Question: I am trying to combine two SQL queries into one using a UNION clause. However, I am somehow stuck with the error message 'ORA-00933: SQL command not properly ended' on the line of the UNION operator.
The only difference between the two queries is an additional check in the WHERE clause in one of the statements and different 'b.typeOf' values being queried. The rest is 100% identical.
I don't really understand why Oracle expects the SQL command to end right before the UNION operator, I mean the only reason these operators exist is to combine queries... Why would it expect the query to end before combining it with the following statement :/
The only thing I can think of is that it is having problems with the GROUP BY and/or ORDER BY clauses in the statements. However, these are vital, so I can't just remove them and try it again, as the data wouldn't make any sense without it.
Does anyone know an explanation for this behavior and a possible fix for it? Trying to locate similar problems on SO or Google didn't yield much yet unfortunately. Any hints are appreciated.
Here's my SQL:
'''
SELECT 'Test' as Name,
extract(Year FROM a.datum) AS Jahr, extract(Month FROM a.datum) AS Monat, count(a.datum) AS Anzahl_Tickets
FROM table1 a, table2 b, table2 c
WHERE a.fk_ID = b.id and b.fk_ID = c.id and b.typeOf in (3,4)
and (a.isXYZ = 0 or a.isXYZ is Null or a.ZYX > 0)
and mod(a.fk_id,2) = 1
and ...
and ...
and ...
GROUP BY extract(Year FROM a.datum), extract(Month FROM a.datum)
ORDER BY extract(Year FROM a.datum), extract(Month FROM a.datum)
UNION
SELECT 'Test' as Name,
extract(Year FROM a.datum) AS Jahr, extract(Month FROM a.datum) AS Monat, count(a.datum) AS Anzahl_Tickets
FROM table1 a, table2 b, table2 c
WHERE a.fk_ID = b.id and b.fk_ID = c.id and b.typeOf in (0,1)
and (a.isXYZ = 0 or a.isXYZ is Null or a.ZYX > 0)
-- Notice missing modulo calculation. Thats basically the whole point of splitting this into 2 separate queries.
and ...
and ...
and ...
GROUP BY extract(Year FROM a.datum), extract(Month FROM a.datum)
ORDER BY extract(Year FROM a.datum), extract(Month FROM a.datum);
'''
Edit: A new problem now that the UNION works. It doesn't show the results like I intended:

Instead of 4 columns I actually expexted 2. Why it doesn't sum 371 + 2 and 1 + 401 into one dataset each?
Edit 2: Nevermind, fixed it by changing the outer clause to:
'''
SELECT Name, JAHR, MONAT, SUM(Anzahl_Tickets) FROM
(
....
) GROUP BY Name, Jahr, Monat ORDER BY Jahr, Monat;
'''
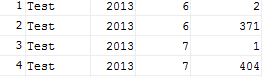
Answer: I suggest putting the 'order by' outside the subqueries (and changing the 'UNION' to a 'UNION ALL'), like so:
'''
select * from
(SELECT 'Test' as Name,
extract(Year FROM a.datum) AS Jahr,
extract(Month FROM a.datum) AS Monat,
count(a.datum) AS Anzahl_Tickets
FROM table1 a, table2 b, table2 c
WHERE a.fk_ID = b.id and b.fk_ID = c.id and b.typeOf in (3,4)
and (a.isXYZ = 0 or a.isXYZ is Null or a.ZYX > 0)
and mod(a.fk_id,2) = 1
and ...
and ...
and ...
GROUP BY extract(Year FROM a.datum), extract(Month FROM a.datum)
UNION ALL
SELECT 'Test' as Name,
extract(Year FROM a.datum) AS Jahr,
extract(Month FROM a.datum) AS Monat,
count(a.datum) AS Anzahl_Tickets
FROM table1 a, table2 b, table2 c
WHERE a.fk_ID = b.id and b.fk_ID = c.id and b.typeOf in (0,1)
and (a.isXYZ = 0 or a.isXYZ is Null or a.ZYX > 0)
-- Notice missing modulo calculation. Thats basically the whole point of splitting this into 2 separate queries.
and ...
and ...
and ...
GROUP BY extract(Year FROM a.datum), extract(Month FROM a.datum)
) ORDER BY Jahr, Monat;
'''